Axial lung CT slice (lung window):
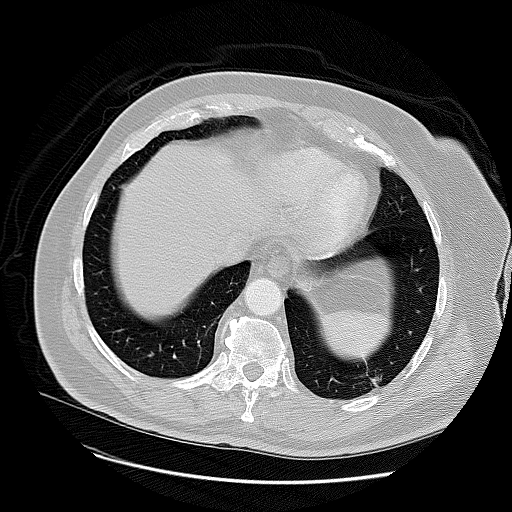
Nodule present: no